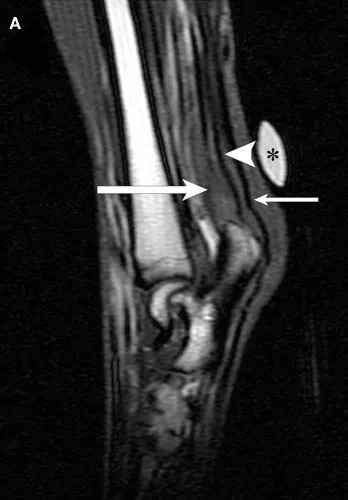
T1-weighted pre- and post-contrast sagittal MR images of a German shorthaired pointer dog with rupture of the common tendons of the biceps femoris, gracilis, and semitendinosus (accessory ischial muscles) in the left pelvic limb. A vitamin-E capsule (asterisk) is positioned at the level of the left calcanean tendon visible in images (A,B). (A) T1-weighted pre-contrast sagittal image of the common tendons of the accessory ischial muscles (long arrow), gastrocnemius tendon (arrowhead), and superficial digital flexor tendon (short arrow). The common tendons of the accessory ischial muscles are thickened just proximal to the calcaneus.
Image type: radiology (mri)